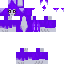
A female skeleton skin with dark skin, wearing white helmet dressed in a purple robe top and gray pants, featuring a closed mouth.